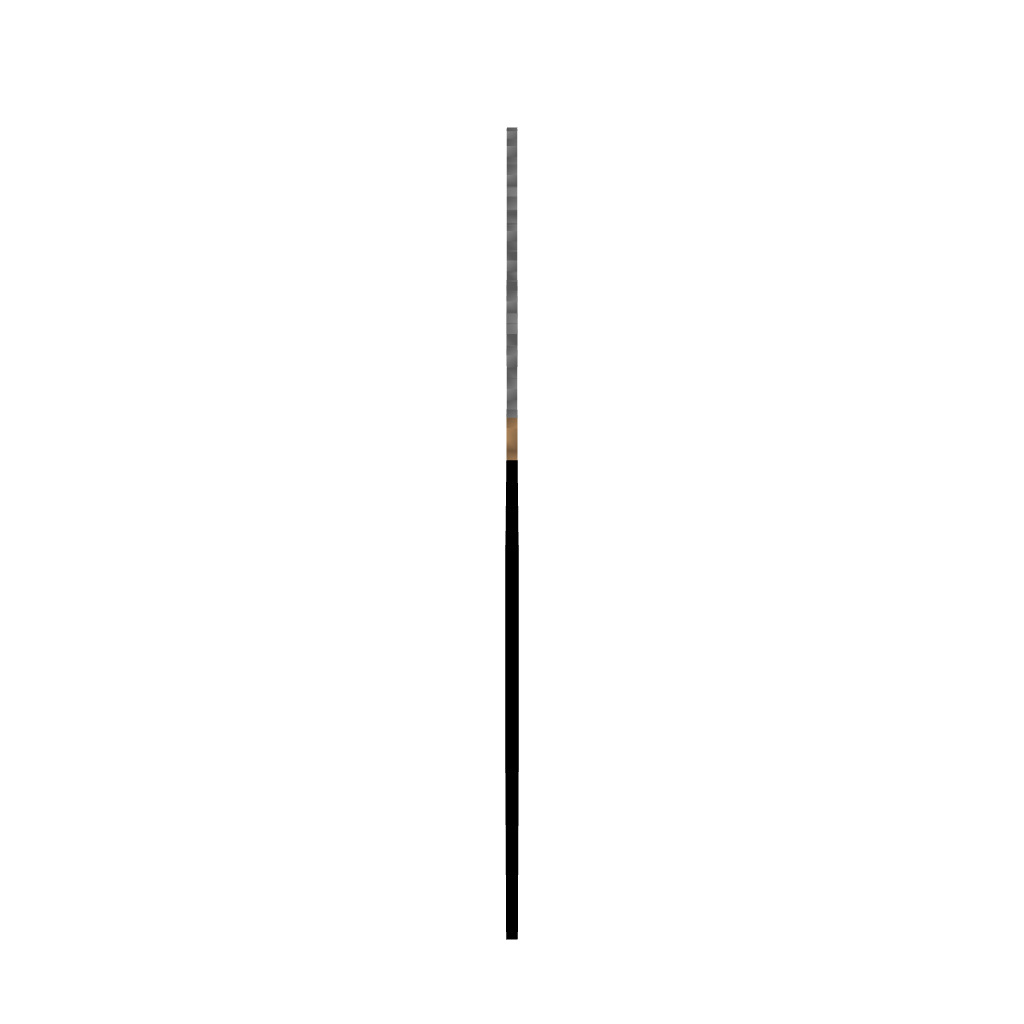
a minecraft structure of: Wily UFO (ErnieCIII) bad low quality